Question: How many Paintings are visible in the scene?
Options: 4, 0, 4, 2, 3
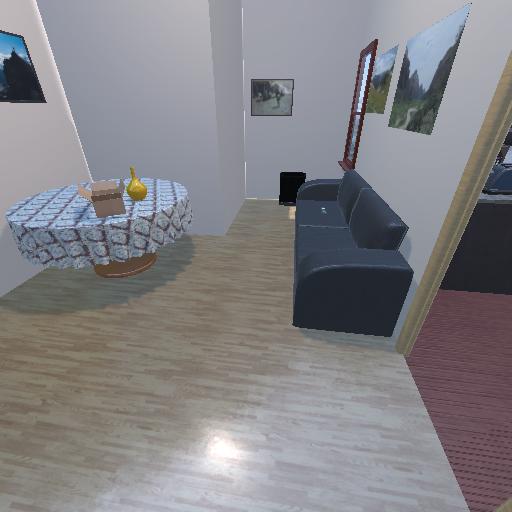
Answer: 4